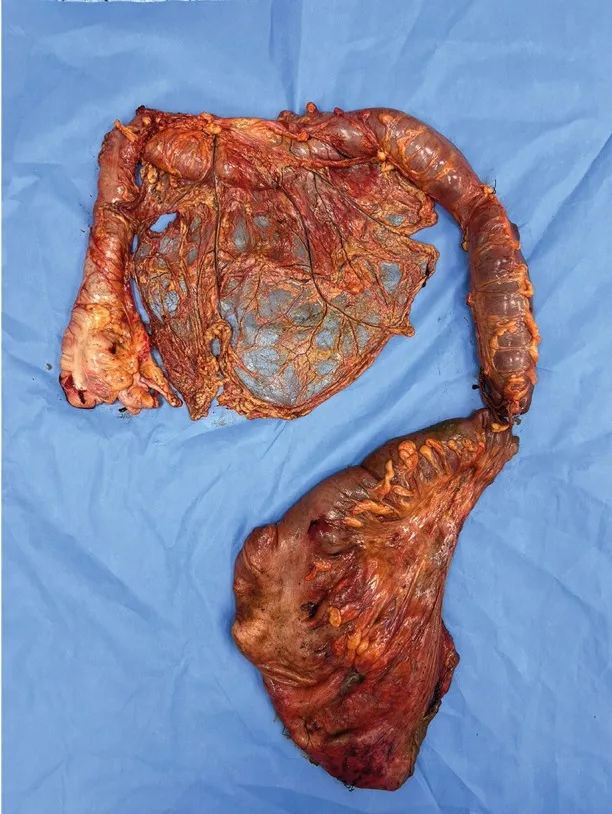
The resected specimen colon is markedly dilated, with extensive areas of congestion, hemorrhage, and ulceration visible on the mucosal surface. The segment exhibits both pan-colonic dilation and structural compromise.
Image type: pathology (h&e)